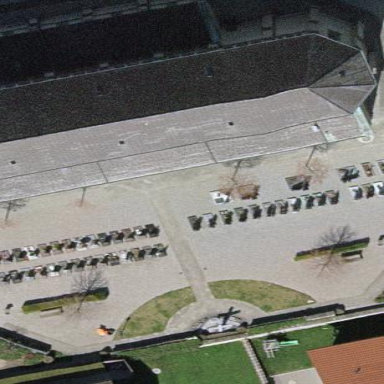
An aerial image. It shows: Graveyard.